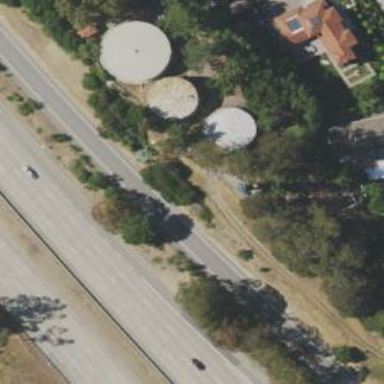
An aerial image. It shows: Water tower that is man-made.